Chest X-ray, PA view. Patient: 55 years old, sex F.
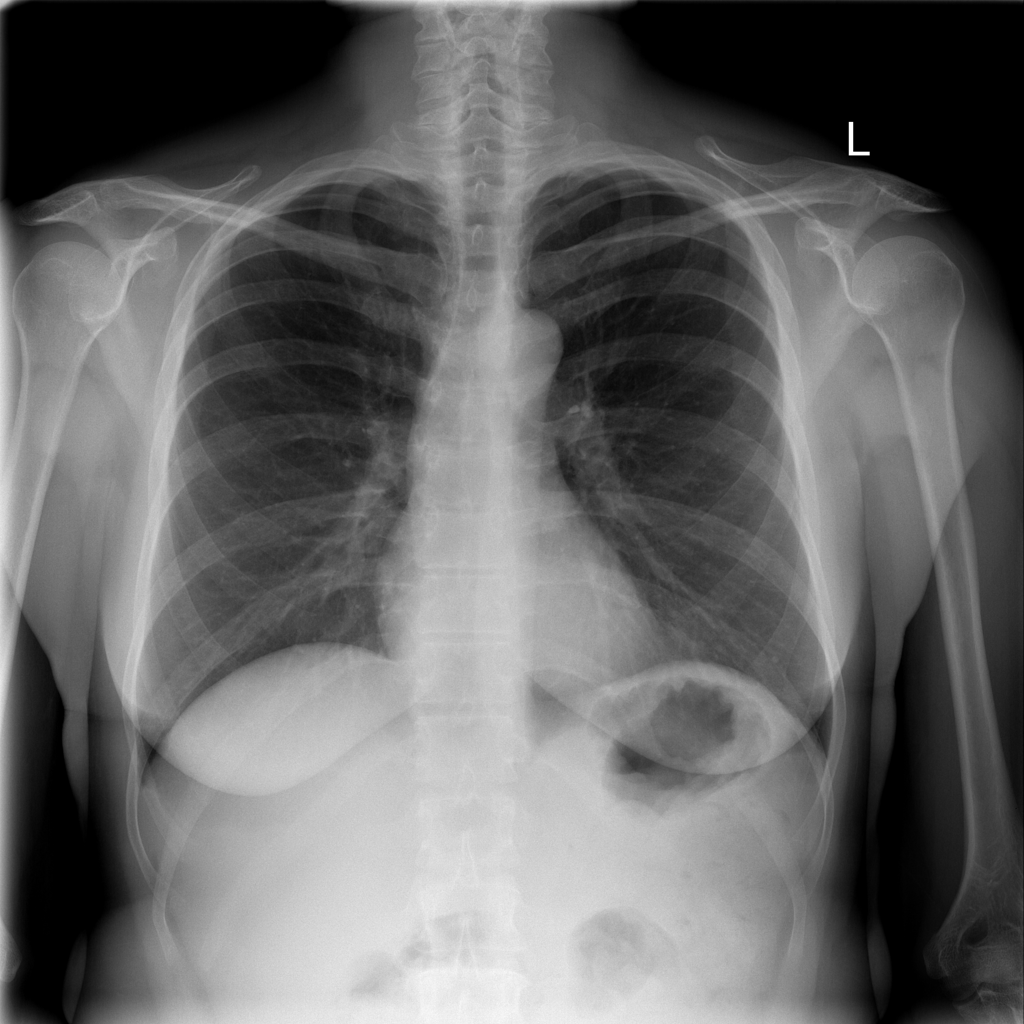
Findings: No Finding